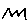
Label: zigzag